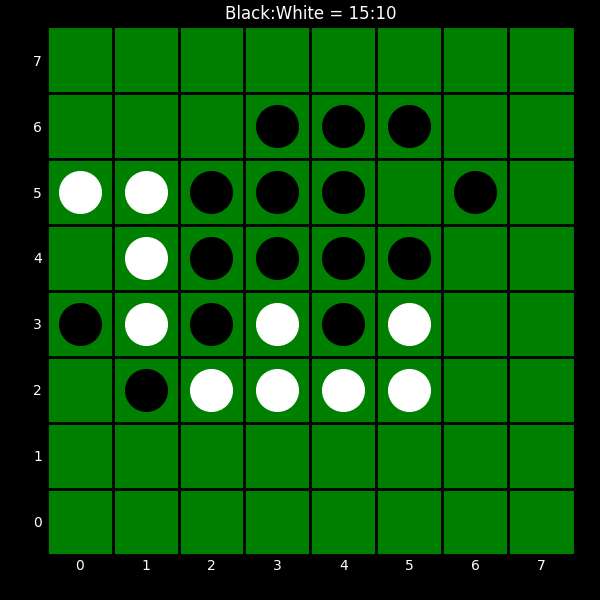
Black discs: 15
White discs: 10